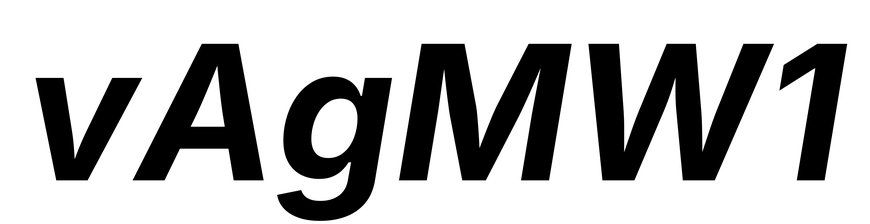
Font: Inter-Italic_Bold_Italic